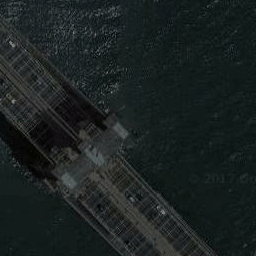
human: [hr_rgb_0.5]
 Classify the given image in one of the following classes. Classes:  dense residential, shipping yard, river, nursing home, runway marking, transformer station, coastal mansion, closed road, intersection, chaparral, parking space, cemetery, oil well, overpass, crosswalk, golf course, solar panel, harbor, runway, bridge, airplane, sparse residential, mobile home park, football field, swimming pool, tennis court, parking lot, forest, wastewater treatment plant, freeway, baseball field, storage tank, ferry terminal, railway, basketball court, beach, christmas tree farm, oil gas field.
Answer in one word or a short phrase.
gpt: bridge